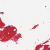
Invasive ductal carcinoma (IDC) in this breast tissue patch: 0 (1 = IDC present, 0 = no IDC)